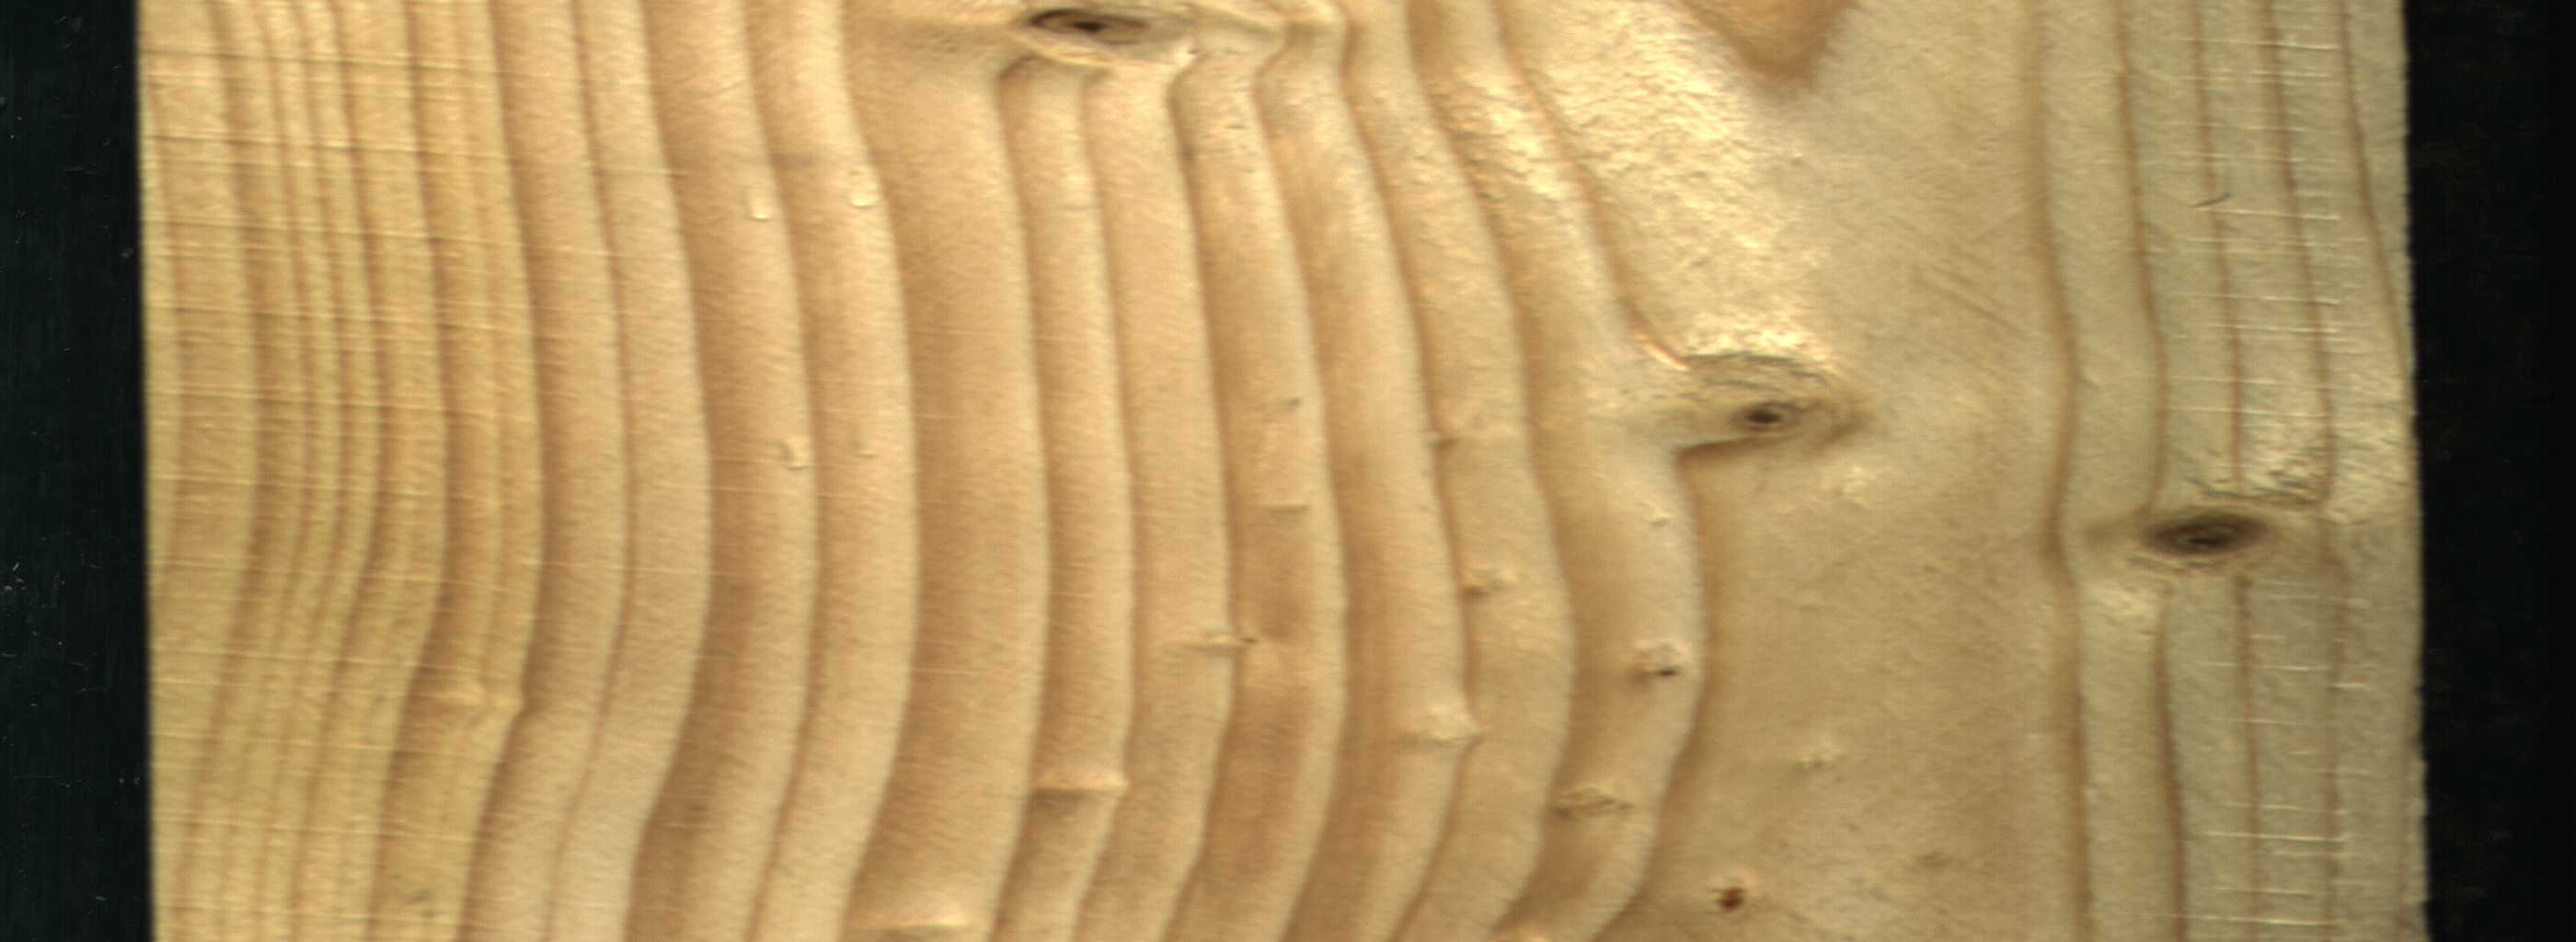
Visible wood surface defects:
Live_Knot
Live_Knot
Live_Knot